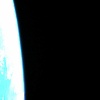
Label: space